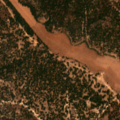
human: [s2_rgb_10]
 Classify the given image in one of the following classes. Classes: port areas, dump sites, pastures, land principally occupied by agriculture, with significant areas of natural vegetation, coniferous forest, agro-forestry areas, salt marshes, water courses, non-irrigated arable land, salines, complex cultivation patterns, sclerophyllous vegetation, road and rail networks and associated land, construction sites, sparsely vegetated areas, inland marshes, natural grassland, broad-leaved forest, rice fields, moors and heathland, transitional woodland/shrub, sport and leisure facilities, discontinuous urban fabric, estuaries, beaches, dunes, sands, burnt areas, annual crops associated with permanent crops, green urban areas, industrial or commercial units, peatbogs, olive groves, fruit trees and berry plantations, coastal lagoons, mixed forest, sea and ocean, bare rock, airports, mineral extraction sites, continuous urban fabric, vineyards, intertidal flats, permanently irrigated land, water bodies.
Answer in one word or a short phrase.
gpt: non-irrigated arable land, rice fields, agro-forestry areas, broad-leaved forest